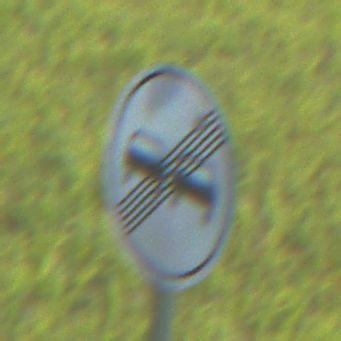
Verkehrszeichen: EndeUeberholverbot
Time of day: SunriseSunset
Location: Outdoor (Nature)
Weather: PartlyCloudy
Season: NotSpecified
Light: Natural